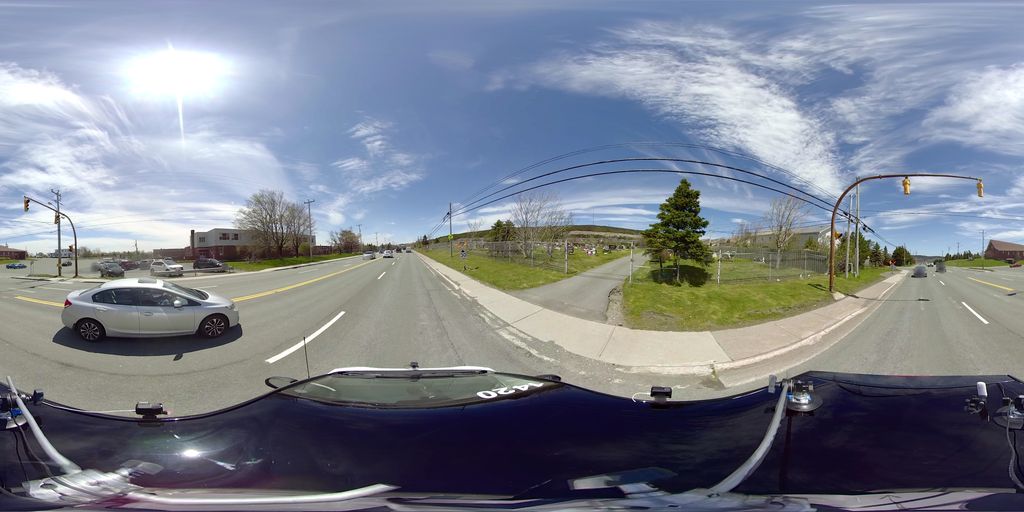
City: st_johns